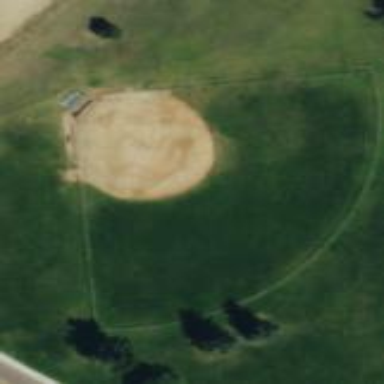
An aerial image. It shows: Baseball pitch for leisure land.